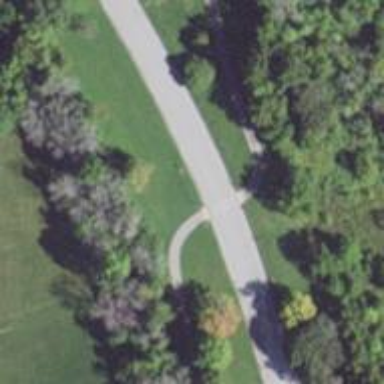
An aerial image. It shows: Path with asphalt surface and crossing.